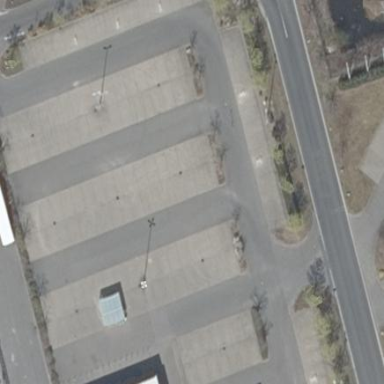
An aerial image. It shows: Parking area with asphalt surface.